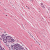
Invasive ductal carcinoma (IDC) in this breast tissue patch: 0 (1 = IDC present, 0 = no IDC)